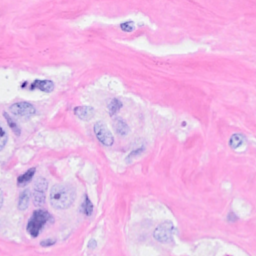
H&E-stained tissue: Breast